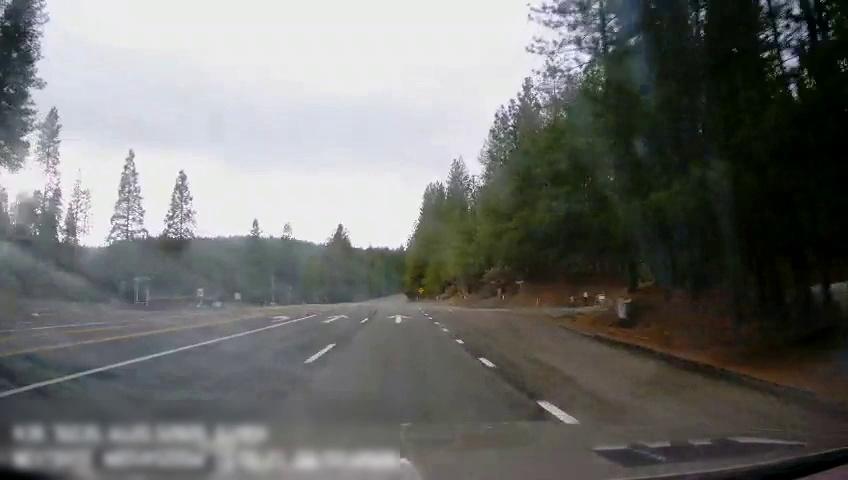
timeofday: Day
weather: Cloudy
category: Drivable Space
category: Lanes | Opposite Lane
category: Lanes | Opposite Lane
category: Lanes | Alternate Lane
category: Lanes | Alternate Lane
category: Lanes | Current Lane
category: Lanes | Current Lane